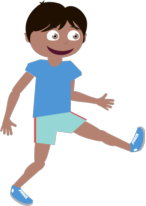
smile boy kicking on leg